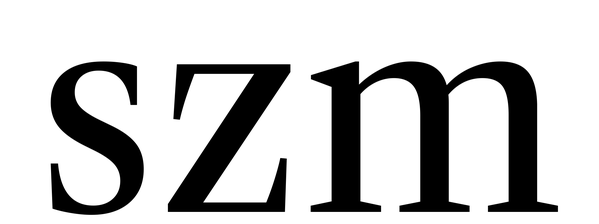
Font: LibreCaslonText_Regular